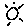
Label: sun